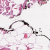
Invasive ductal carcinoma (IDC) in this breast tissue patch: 0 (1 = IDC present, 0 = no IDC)